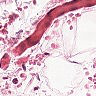
Metastatic tissue present: no